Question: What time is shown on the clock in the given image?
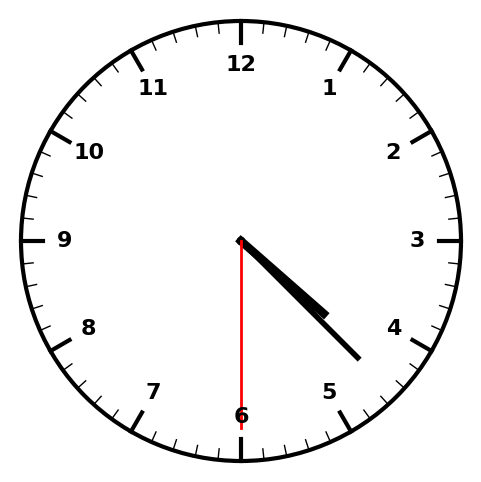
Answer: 04:22:30